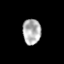
Tissue: skin
Cell type: Epithelial cells
Senescence score: 0.2625
Nuclear area (px): 453
Mean DAPI intensity: 178.53